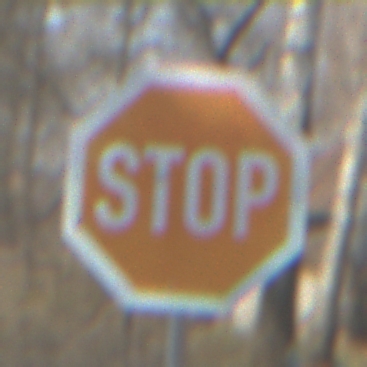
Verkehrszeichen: Stop
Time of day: MorningAfternoon
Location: Outdoor (Suburban)
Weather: PartlyCloudy
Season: NotSpecified
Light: Natural